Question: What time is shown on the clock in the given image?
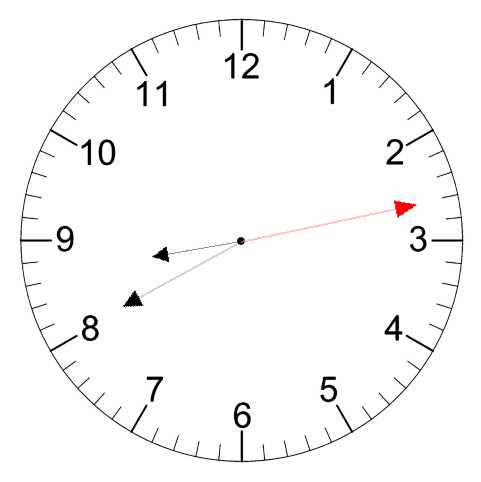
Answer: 08:40:13